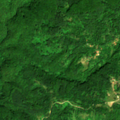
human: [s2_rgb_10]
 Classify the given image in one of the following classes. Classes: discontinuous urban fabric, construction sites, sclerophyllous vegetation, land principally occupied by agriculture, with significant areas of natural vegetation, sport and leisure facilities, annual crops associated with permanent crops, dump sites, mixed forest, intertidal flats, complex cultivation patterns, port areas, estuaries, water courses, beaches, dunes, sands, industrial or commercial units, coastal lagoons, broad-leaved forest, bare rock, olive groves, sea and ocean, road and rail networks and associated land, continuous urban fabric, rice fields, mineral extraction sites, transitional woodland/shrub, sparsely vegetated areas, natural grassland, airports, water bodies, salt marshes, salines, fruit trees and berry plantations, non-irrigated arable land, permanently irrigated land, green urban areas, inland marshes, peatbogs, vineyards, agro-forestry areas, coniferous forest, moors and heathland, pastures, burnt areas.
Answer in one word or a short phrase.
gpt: broad-leaved forest, transitional woodland/shrub